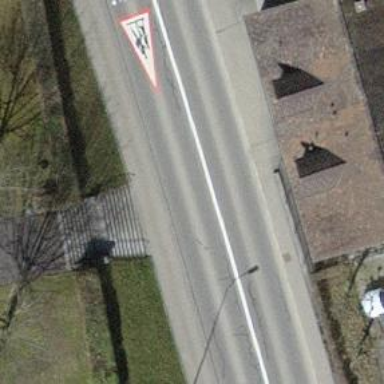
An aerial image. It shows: Set of steps on the road.